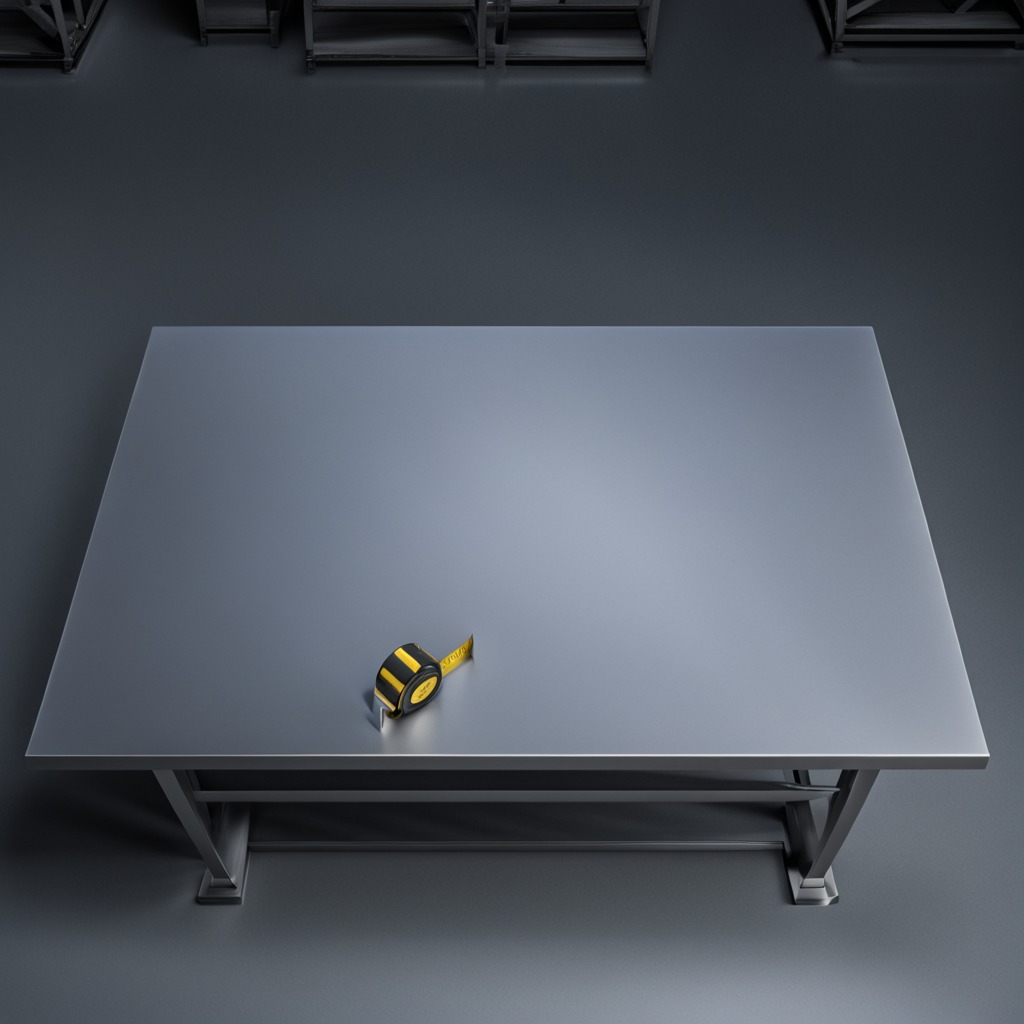
A measuring tape lies on the tabletop.